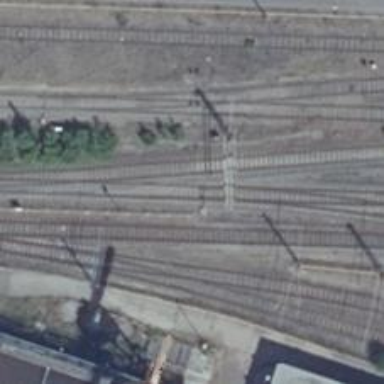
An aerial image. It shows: Railway switch.